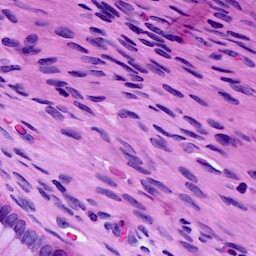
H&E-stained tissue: Cervix